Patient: sex F, age 82
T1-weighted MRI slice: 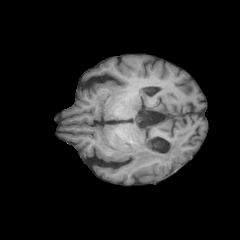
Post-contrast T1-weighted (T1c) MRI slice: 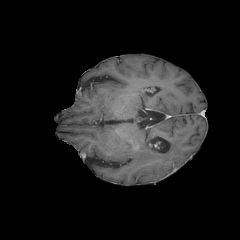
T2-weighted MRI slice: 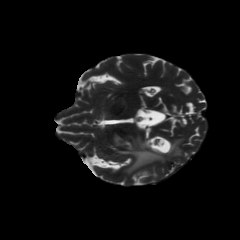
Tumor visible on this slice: yes
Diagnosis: Glioblastoma, IDH-wildtype
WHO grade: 4